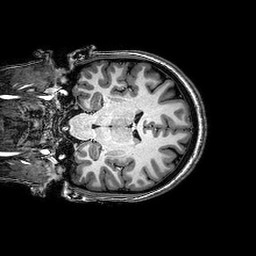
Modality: T1w
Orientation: coronal
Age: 22
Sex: female
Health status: healthy
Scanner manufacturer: philips
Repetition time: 0.008163 s
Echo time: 0.00375 s